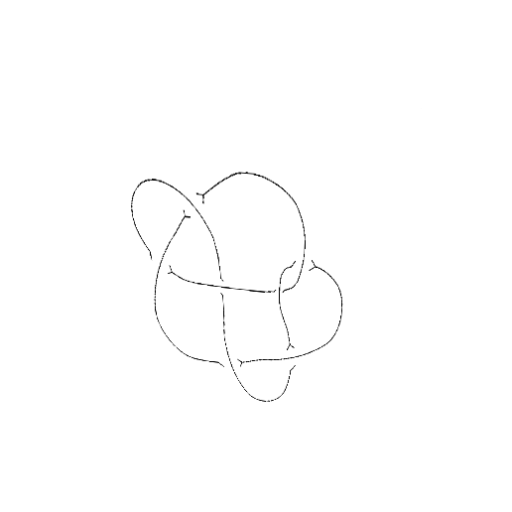
Crossing number: 7